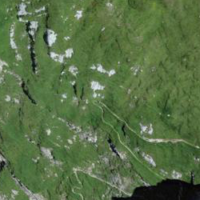
EUNIS habitat code: 26
Species observed at this site:
Prunella collaris
Tichodroma muraria
Bartsia alpina